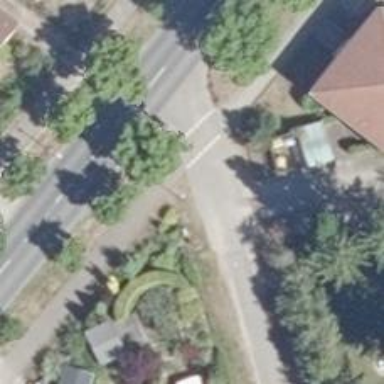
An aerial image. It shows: Road with "give way" sign.